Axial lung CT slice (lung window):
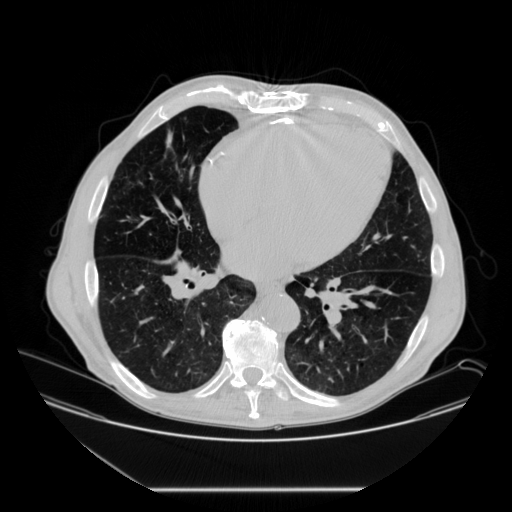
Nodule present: no